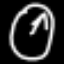
Label: clock